Aerial crown-view tile of a tropical tree (Barro Colorado Island, Panama), acquired 20250124:
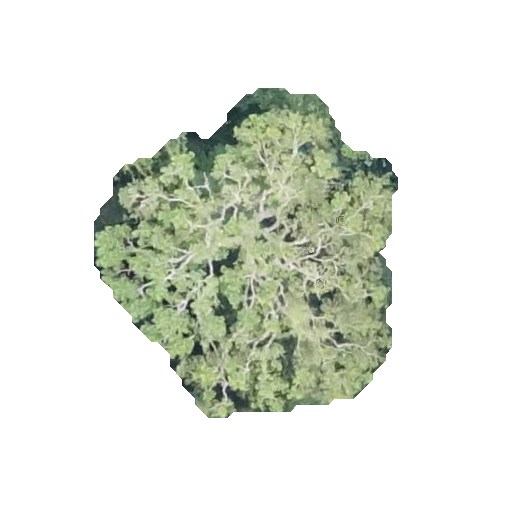
Species: Jacaranda copaia
GBIF accepted scientific name: Jacaranda copaia
Crown area: 107.277 m²